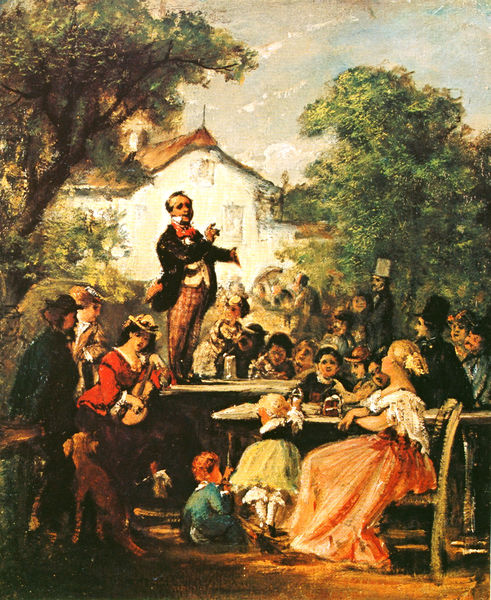
Titel: Der Bänkelsänger im Biergarten
Künstler: Happel Carl
Standort: Heidelberg
Institution: Kurpfälzisches Museum
Schlagwörter: baum, blau, gemälde, gruppe, himmel, mann, schatten, wolken, bäume, frauen, gelb, grün, landschaft, menschen, mädchen, sitzen, stadt, bunt, café, damen, frau, glas, grau, hut, hüte, kleid, kleider, licht, männer, orange, reden, schwarz, stuhl, stühle, szene, tisch, tische, weiss, dach, dame, gebäude, haus, hund, park, rot, tier, fest, gesellschaft, hochformat, malerei, rock, versammlung, zylinder, anzug, blond, feier, hose, jacke, wirtschaft, stehen, herr, öl, erde, häuser, natur, kirche, sonne, haare, redner, familie, kind, personen, gesang, gitarre, musik, publikum, sängerin, rosa, genre, kinder, garten, krug, farbig, sommer, genrebild, röcke, rede, dorf, platz, vorführung, vorstellung, ansprache, frack, karikatur, kaffee, draussen, freizeit, dichter, musizieren, junge, fliege, frühling, spiel, karos, bierkrug, pleinair, gaststätte, bürger, bier, genreszene, anlass, sonnig, geige, violine, biedermeier, singen, sänger, mittelalter, freiluftmalerei, laute, mandoline, klei, zuhörer, geburtstag, gasthaus, wirtshaus, dorfplatz, bewohner, biergarten, gartne, gelbstich, in freier natur, musikanten, plen air, tischrede, toast, vortrag, gartenfest, unterhosen, gittare, dorffest, jugenstiel, festivität, biertisch, ansage, karohose, famiie, dirigent auf tisch, plain-air